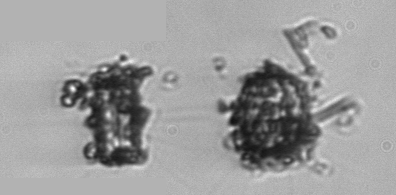
Label: Thalassiosira_TAG_external_detritus